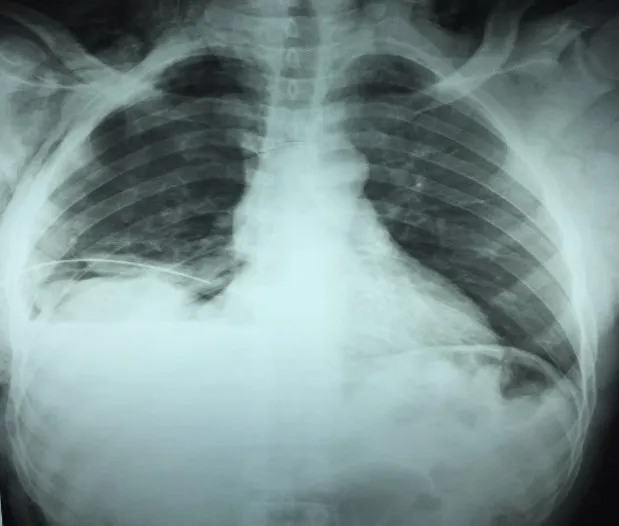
Preoperative erect chest x-ray of case 1 showing an irregularly shaped homogenous opacity in the right lower zone, loss of the right hemidiaphragmatic contour, a chest tube and minimal subcutaneous emphysema. Preoperative chest CT scan of case 1 showing a complete rupture of right hemidiaphragm with herniated liver with capsular laceration.
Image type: radiology (x_ray)